Question: My code display the same how in the picture look, instead of displaying
20
16.5
16
12
Displays one row with 20 four times, another 16.5
This is how I want to look my grade row
20
16.5
16
12
Thanks in advance.

'''
<?php foreach($rowstudent as $rowst): ?>
<tr>
<th><?php echo '' . htmlentities($rowst['fname'], ENT_QUOTES, 'UTF-8') . '';?></th>
<th><?php echo '' . htmlentities($rowst['lname'], ENT_QUOTES, 'UTF-8') . '';?></th>
<th><?php echo '' . htmlentities($rowst['studentcode'], ENT_QUOTES, 'UTF-8') . '';?></th>
<?php foreach($rowstudentpoints as $rowsm): ?>
<th> <?php echo ' ' . htmlentities($rowsm['sum'], ENT_QUOTES, 'UTF-8') . '<br>';?></th>
<?php endforeach; ?>
<?php endforeach; ?>
</tr>
'''
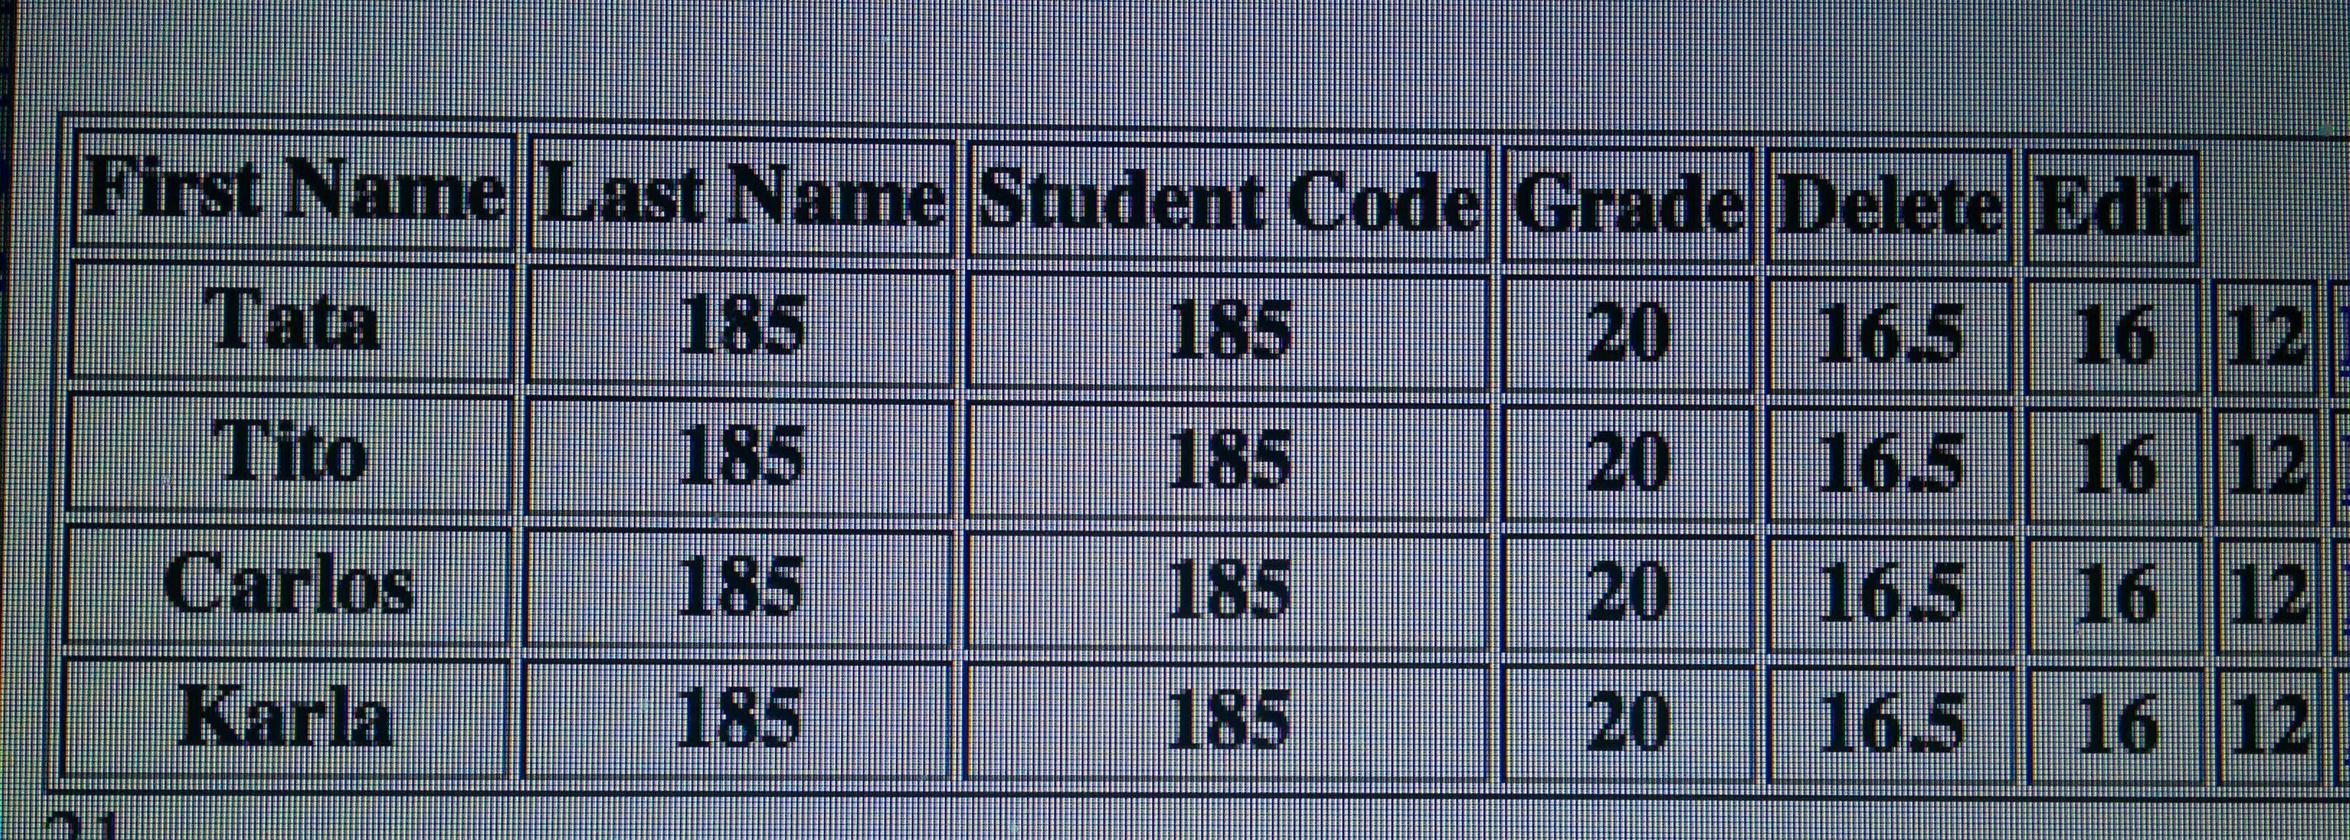
Answer: Try this:
'''
<?php foreach($rowstudent as $k=>$rowst): ?>
<tr>
<th><?php echo '' . htmlentities($rowst['fname'], ENT_QUOTES, 'UTF-8') . '';?></th>
<th><?php echo '' . htmlentities($rowst['lname'], ENT_QUOTES, 'UTF-8') . '';?></th>
<th><?php echo '' . htmlentities($rowst['studentcode'], ENT_QUOTES, 'UTF-8') . '';?></th>
<th> <?php echo ' ' . htmlentities($rowstudentpoints[$k]['sum'], ENT_QUOTES, 'UTF-8') . '<br>';?></th>
</tr>
<?php endforeach; ?>
'''
Your problem was the inner 'foreach', it's getting executed at every row. So what we do is, take the index of the first array '$k' and use it on the on the second array containing the , that way we can make use of both arrays in one 'foreach'.